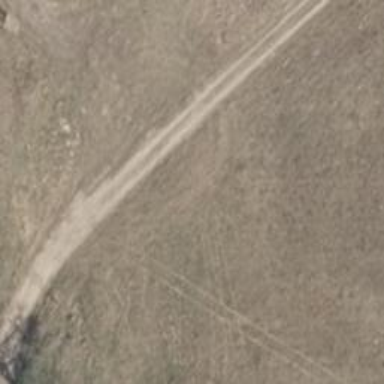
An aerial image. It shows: Track with sand surface of grade3 quality.